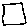
Label: square